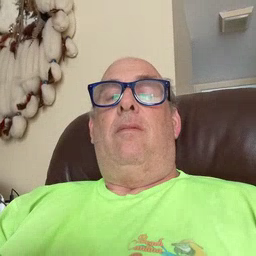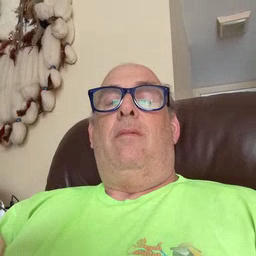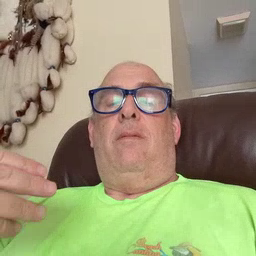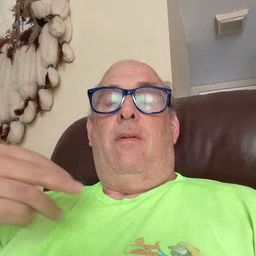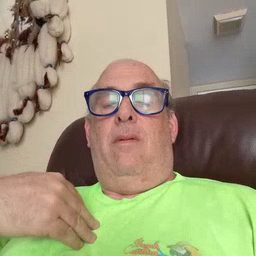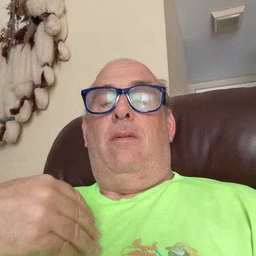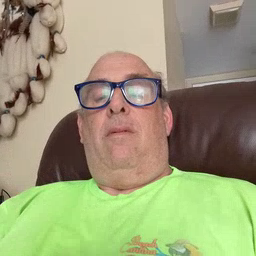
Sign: have